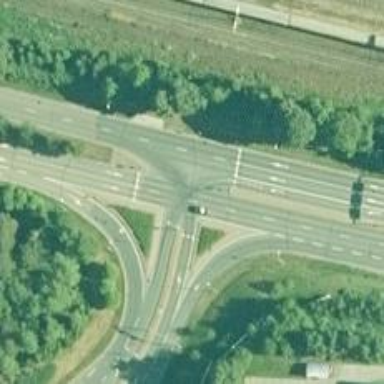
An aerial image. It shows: Secondary link road with asphalt surface.